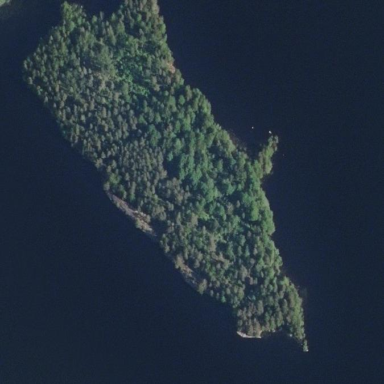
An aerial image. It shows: Islet.